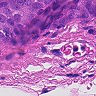
Metastatic tissue present: yes